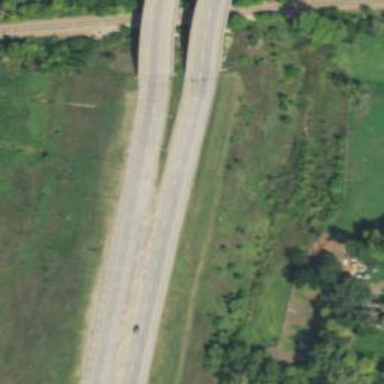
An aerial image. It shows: Trunk highway with expressway features.